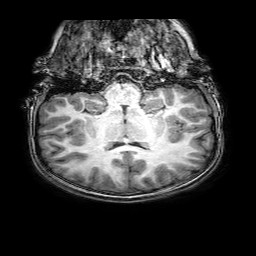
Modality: T1w
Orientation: sagittal
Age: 7
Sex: male
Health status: healthy